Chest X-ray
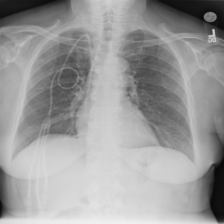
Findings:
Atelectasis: negative
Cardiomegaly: negative
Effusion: negative
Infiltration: negative
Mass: negative
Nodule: negative
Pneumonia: negative
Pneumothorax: negative
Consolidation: negative
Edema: negative
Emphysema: negative
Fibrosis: negative
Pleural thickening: negative
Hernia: negative